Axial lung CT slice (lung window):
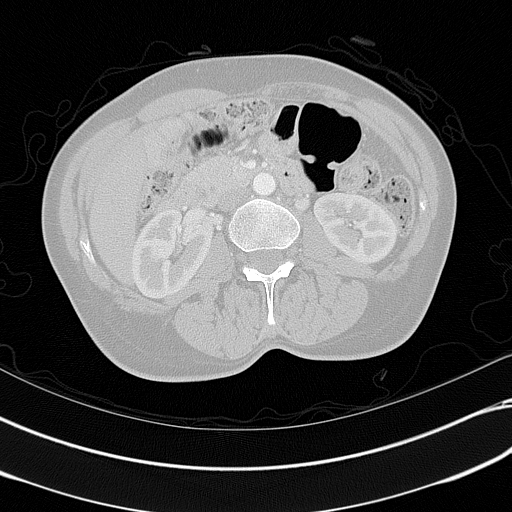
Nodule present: no